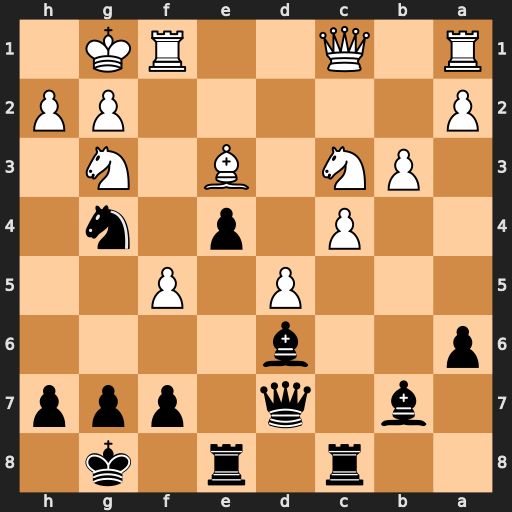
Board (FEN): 2r1r1k1/1b1q1ppp/p2b4/3P1P2/2P1p1n1/1PN1B1N1/P5PP/R1Q2RK1
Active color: b
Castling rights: -
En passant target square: -
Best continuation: Nxe3 Qxe3 Bc5 Qxc5 Rxc5